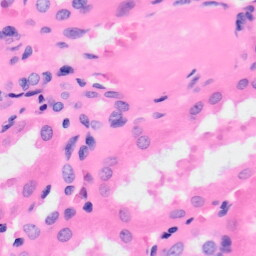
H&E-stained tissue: Kidney